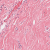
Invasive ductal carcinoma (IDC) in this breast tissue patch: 0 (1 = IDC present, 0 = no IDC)